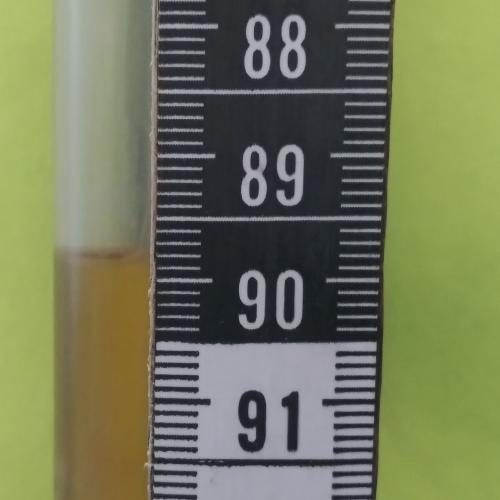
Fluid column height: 89.8 cm